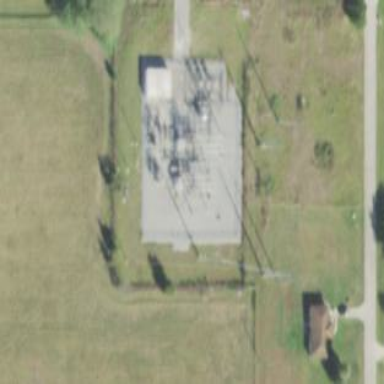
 surrounded by chain link fence. The substation operates at the distribution level."